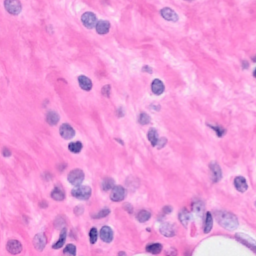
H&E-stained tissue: Breast